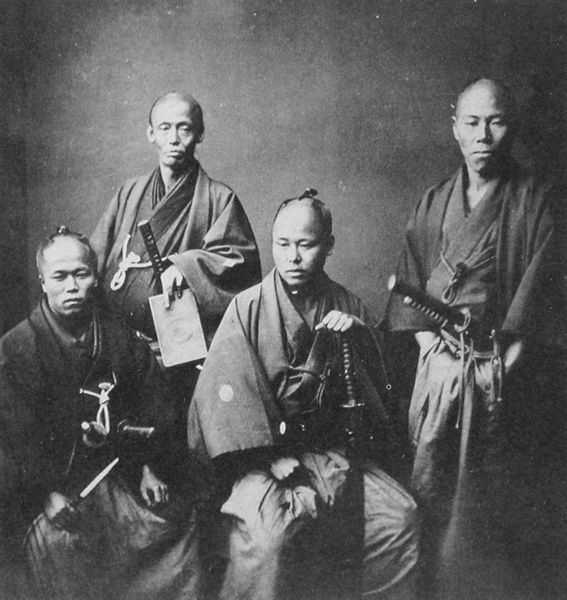
Titel: Portrait of the Satsuma Clan Envoys, Yokohama
Künstler: Felice Beato
Institution: Michael and Jane Wilson Collection
Schlagwörter: gruppe, menschen, männer, knoten, portrait, seile, glatzen, dolch, asiaten